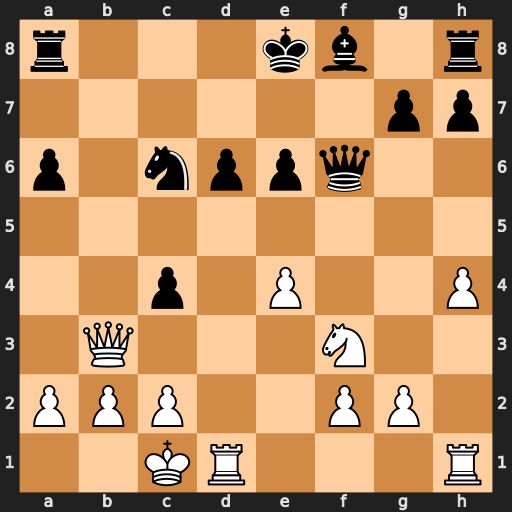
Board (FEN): r3kb1r/6pp/p1nppq2/8/2p1P2P/1Q3N2/PPP2PP1/2KR3R
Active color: w
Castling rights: kq
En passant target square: -
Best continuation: Qb7 Nd8 Qxa8